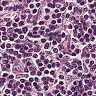
Metastatic tissue present: no